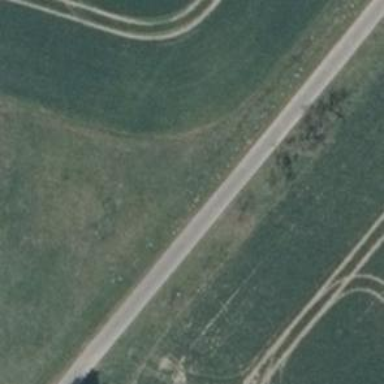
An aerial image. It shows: Unclassified paved road.